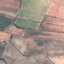
Label: PermanentCrop